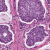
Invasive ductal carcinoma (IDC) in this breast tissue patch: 1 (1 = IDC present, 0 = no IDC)